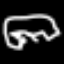
Label: frog